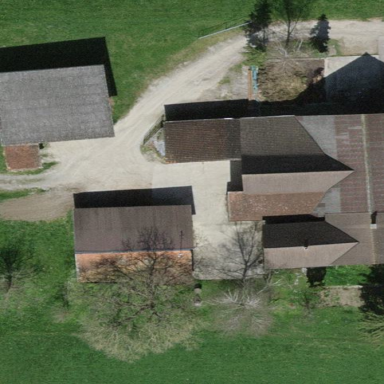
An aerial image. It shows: Farmyard area.